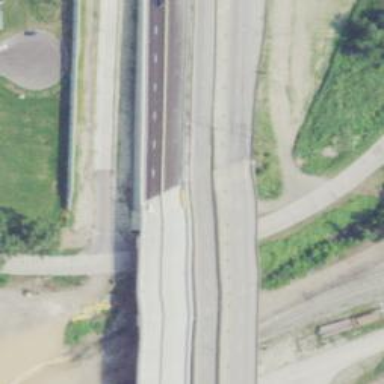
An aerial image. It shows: Motorway bridge.